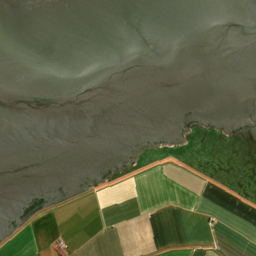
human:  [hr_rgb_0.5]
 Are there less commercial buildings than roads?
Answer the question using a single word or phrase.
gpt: yes

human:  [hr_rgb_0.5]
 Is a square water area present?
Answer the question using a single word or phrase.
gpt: no

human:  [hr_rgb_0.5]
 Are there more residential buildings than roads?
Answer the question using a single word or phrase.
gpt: no

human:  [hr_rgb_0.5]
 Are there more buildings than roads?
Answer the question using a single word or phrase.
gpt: no

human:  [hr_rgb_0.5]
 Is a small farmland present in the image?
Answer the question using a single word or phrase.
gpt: no

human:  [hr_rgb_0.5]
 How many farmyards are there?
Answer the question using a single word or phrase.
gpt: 2

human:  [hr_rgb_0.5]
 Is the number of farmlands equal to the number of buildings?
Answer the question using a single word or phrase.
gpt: no

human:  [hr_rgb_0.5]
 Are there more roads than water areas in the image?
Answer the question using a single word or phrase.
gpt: yes

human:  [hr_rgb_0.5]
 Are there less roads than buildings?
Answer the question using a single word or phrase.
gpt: no

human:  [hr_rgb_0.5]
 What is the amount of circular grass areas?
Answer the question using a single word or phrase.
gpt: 0

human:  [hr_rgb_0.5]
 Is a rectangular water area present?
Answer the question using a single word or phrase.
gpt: yes

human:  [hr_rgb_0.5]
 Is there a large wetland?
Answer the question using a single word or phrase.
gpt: yes

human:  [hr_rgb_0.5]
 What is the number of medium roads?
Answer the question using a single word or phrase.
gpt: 0

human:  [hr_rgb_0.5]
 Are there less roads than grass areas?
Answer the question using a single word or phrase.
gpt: no

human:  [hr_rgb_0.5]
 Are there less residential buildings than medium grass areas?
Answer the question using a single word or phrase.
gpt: yes

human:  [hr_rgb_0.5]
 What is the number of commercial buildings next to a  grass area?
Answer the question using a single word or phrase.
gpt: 1

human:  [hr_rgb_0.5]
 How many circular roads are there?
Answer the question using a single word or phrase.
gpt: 0

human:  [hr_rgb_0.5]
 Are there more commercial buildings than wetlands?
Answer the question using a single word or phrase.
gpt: no

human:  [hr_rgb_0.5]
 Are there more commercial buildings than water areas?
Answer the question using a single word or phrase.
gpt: no

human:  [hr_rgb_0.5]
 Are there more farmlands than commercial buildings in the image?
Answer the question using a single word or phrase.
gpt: yes

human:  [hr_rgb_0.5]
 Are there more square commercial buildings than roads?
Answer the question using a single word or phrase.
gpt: no

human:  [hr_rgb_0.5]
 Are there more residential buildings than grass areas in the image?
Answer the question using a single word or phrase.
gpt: no

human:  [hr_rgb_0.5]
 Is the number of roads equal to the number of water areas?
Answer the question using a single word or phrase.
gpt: no

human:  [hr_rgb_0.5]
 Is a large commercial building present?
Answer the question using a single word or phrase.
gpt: no

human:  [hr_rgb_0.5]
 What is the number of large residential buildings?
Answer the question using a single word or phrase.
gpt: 0

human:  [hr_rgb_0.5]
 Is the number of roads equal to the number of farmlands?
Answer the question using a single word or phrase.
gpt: no

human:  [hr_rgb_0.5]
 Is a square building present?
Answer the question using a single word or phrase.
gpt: no

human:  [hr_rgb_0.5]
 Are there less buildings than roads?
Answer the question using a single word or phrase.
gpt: yes

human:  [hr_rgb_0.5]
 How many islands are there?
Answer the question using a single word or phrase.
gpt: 1

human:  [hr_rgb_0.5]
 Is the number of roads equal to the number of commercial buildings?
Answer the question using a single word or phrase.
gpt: no

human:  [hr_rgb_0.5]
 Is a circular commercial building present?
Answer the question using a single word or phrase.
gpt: no

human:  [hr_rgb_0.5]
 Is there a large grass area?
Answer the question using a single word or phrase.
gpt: yes

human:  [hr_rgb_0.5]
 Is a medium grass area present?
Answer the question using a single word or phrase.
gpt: yes

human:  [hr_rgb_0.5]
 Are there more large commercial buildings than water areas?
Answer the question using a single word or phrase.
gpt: no

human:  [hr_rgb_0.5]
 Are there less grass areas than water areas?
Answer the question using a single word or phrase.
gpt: no

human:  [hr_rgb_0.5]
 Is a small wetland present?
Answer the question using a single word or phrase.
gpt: yes